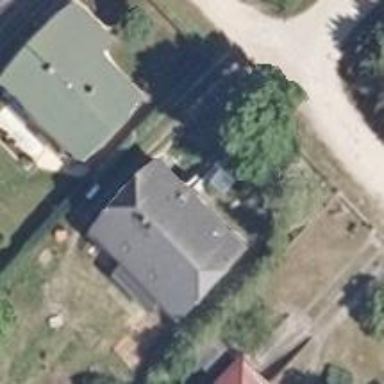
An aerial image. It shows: Detached building.